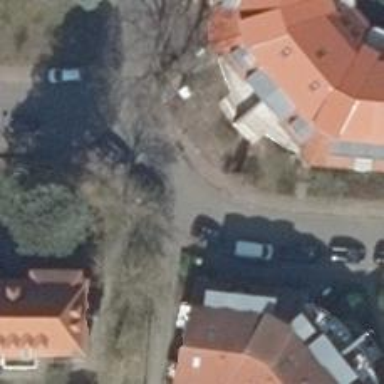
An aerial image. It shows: Residential road with asphalt surface and sidewalks on both sides.